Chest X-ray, PA view. Patient: 76 years old, sex M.
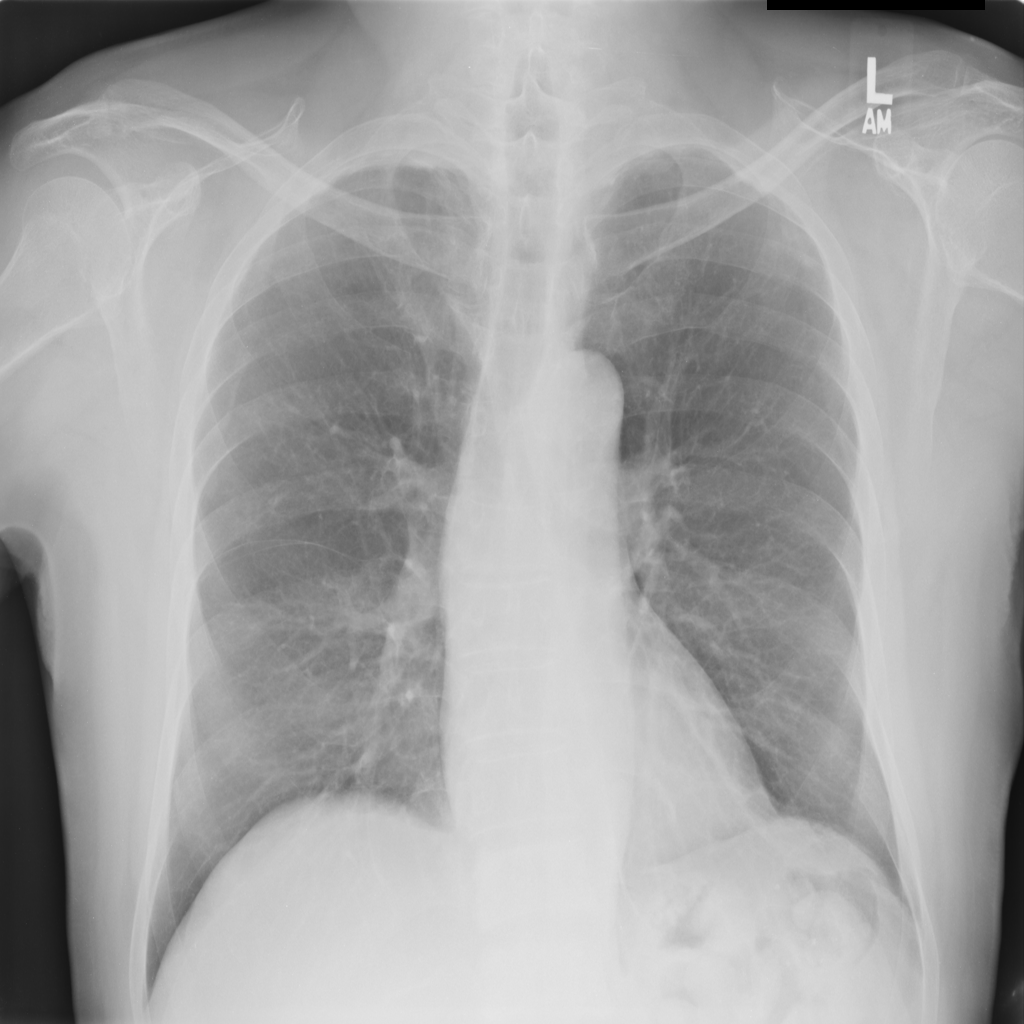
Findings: Pleural_Thickening